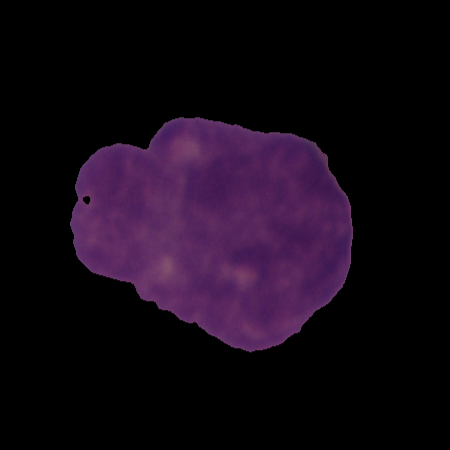
Label: cancer